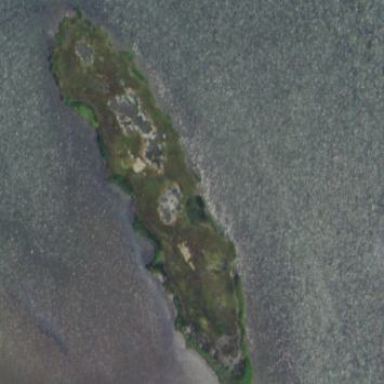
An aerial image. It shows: Islet located along the natural coastline.